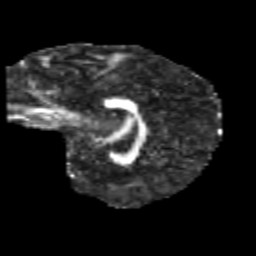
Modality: FA
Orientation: sagittal
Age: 9
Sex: female
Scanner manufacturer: siemens
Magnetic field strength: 3 T
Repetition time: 3.8 s
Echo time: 0.07 s